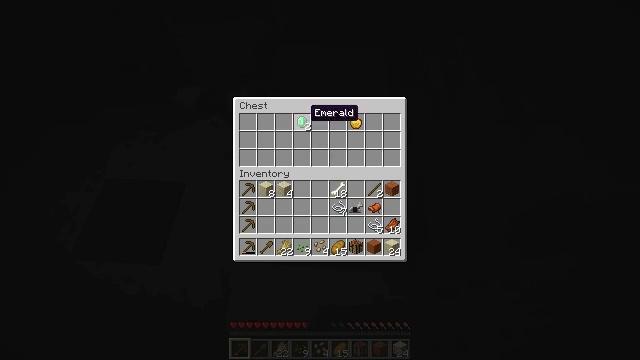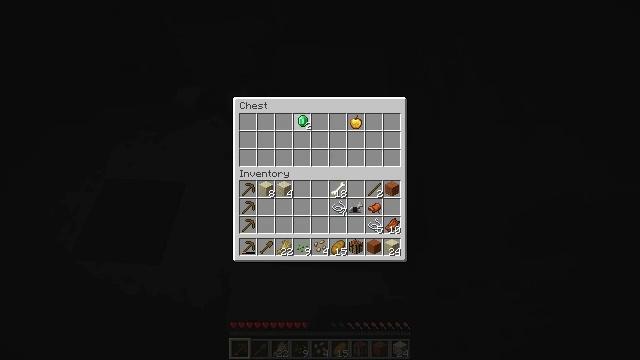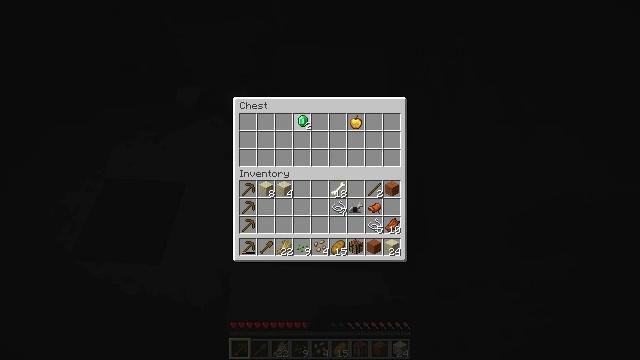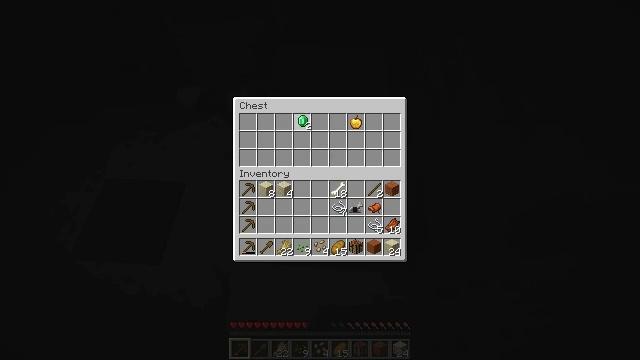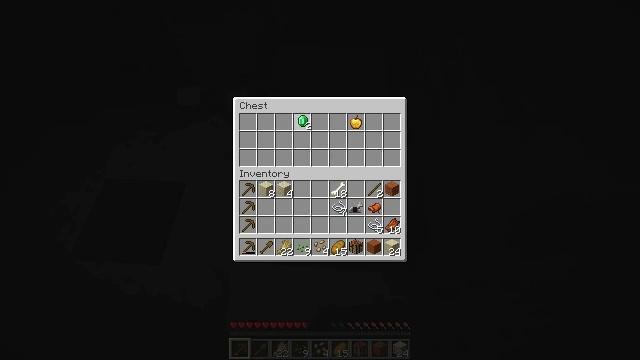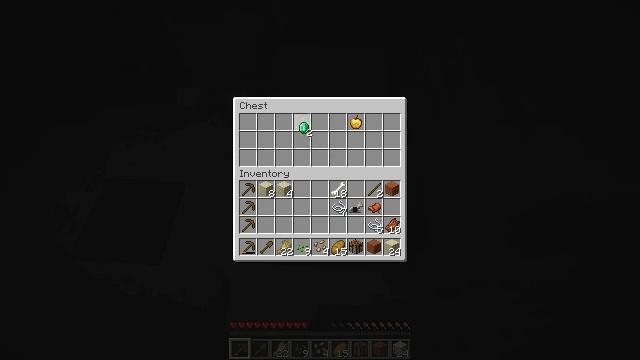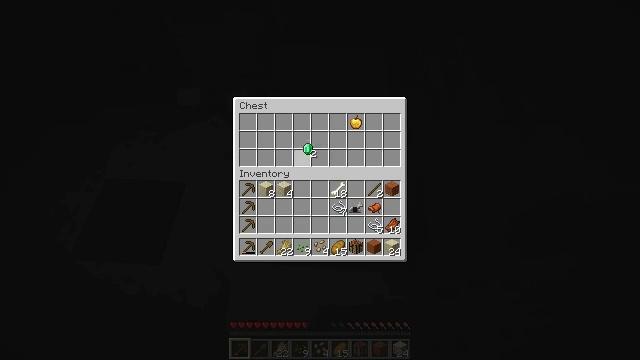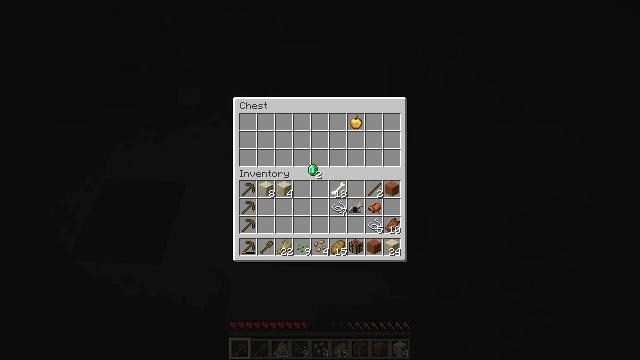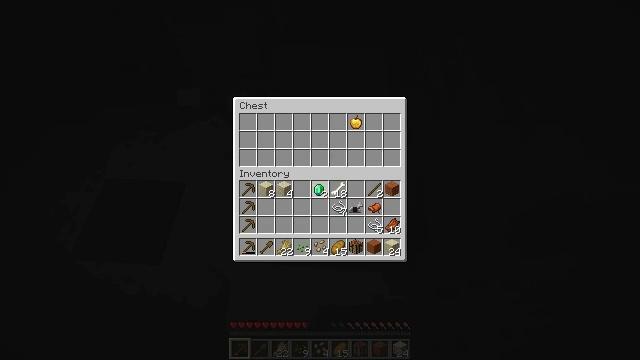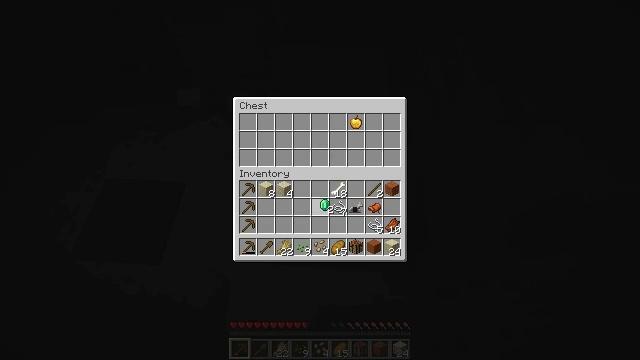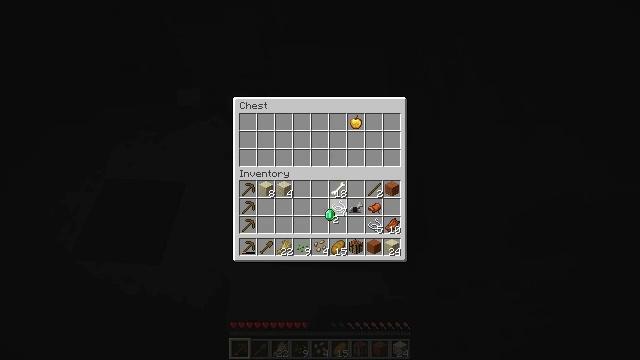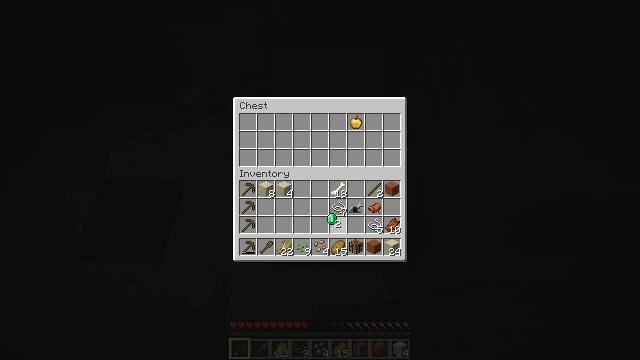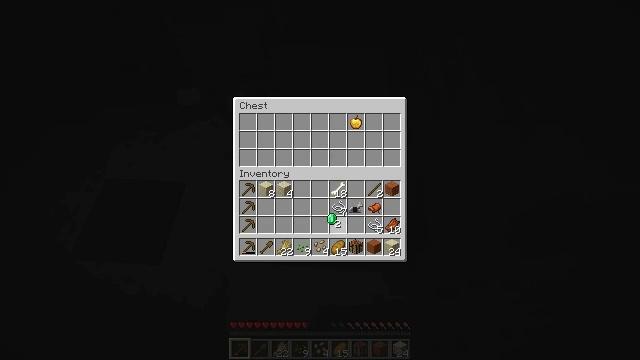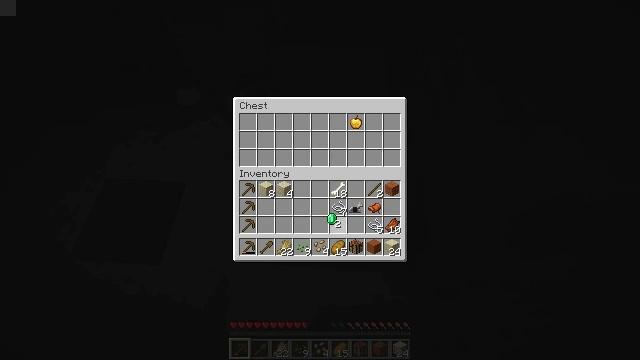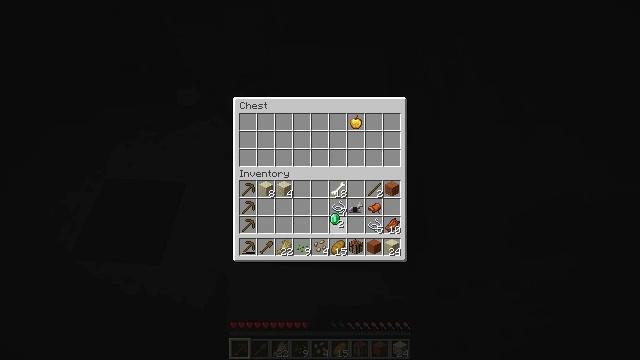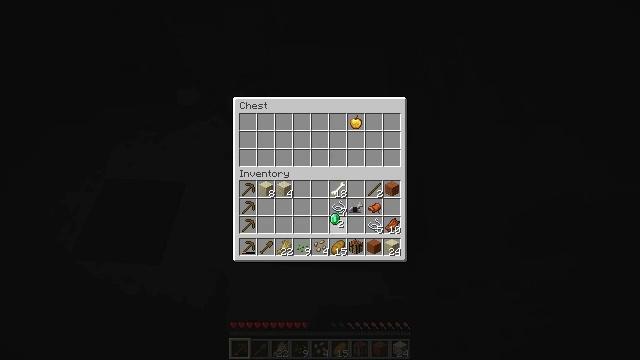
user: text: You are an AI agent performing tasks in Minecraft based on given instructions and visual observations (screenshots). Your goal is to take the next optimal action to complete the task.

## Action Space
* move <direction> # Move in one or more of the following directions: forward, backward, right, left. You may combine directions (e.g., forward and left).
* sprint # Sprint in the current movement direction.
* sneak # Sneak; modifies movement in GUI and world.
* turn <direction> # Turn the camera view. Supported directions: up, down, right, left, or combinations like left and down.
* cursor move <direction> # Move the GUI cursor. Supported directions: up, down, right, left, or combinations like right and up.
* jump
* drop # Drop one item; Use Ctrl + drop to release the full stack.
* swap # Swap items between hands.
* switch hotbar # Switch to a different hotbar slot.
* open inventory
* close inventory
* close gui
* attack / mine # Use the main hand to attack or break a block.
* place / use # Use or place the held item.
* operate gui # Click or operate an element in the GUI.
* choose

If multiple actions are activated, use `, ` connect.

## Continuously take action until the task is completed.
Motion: motion action
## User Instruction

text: Collect chiseled sandstone from an ancient structure.
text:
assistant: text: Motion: operate gui
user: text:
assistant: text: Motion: operate gui
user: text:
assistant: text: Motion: operate gui
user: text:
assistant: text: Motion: no_op
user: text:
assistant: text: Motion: cursor move down
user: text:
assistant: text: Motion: cursor move down
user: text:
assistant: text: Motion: cursor move down
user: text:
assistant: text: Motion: cursor move down
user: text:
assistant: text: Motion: cursor move down
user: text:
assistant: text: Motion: cursor move down
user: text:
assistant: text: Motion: no_op
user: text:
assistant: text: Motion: no_op
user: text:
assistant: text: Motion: no_op
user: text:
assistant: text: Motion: no_op
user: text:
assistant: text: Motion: no_op
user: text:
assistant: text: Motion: no_op
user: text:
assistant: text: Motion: operate gui
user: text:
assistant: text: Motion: operate gui
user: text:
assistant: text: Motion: operate gui
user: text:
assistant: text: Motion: operate gui
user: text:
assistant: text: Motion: no_op
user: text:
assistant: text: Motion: cursor move up
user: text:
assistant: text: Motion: cursor move right and up
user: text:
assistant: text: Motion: cursor move right and up
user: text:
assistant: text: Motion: cursor move up
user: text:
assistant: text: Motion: no_op
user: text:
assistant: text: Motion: no_op
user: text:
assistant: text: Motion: no_op
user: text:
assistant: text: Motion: no_op
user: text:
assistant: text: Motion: operate gui